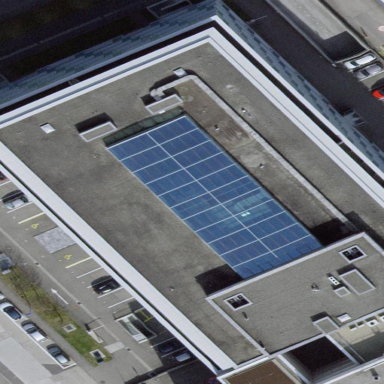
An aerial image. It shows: Commercial building with blue exterior.